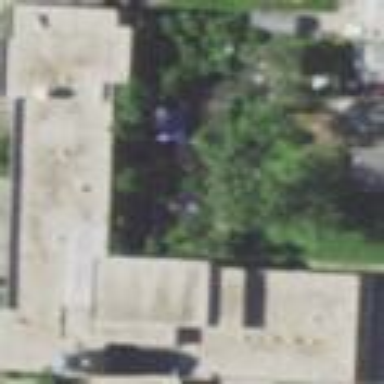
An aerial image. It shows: School building.